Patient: sex M, age 47
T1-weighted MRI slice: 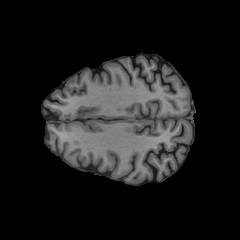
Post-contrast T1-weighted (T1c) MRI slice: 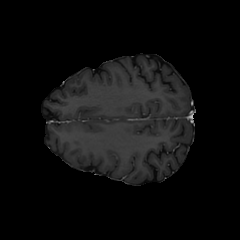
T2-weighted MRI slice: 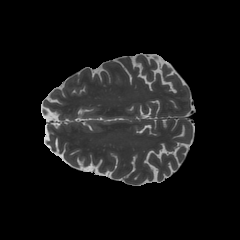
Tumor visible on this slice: no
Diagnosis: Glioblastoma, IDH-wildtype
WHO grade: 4